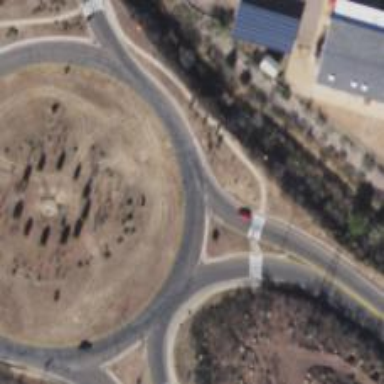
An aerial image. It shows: Roundabout on trunk highway with asphalt surface.